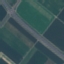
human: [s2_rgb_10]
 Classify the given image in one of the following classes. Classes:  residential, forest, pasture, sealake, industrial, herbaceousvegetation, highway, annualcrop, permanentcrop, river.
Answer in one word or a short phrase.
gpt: Highway